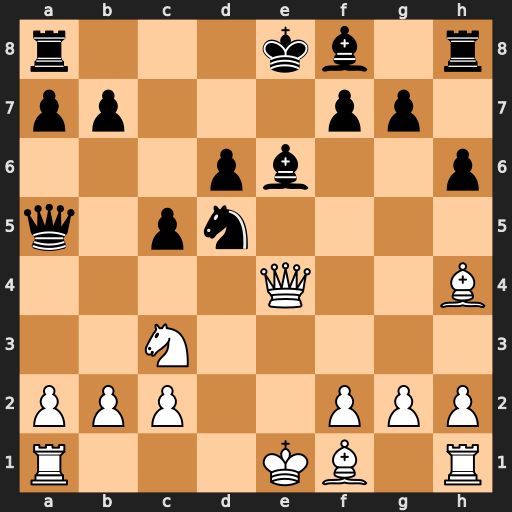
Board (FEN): r3kb1r/pp3pp1/3pb2p/q1pn4/4Q2B/2N5/PPP2PPP/R3KB1R
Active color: w
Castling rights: KQkq
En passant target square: -
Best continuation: Bb5+ Qxb5 Nxb5